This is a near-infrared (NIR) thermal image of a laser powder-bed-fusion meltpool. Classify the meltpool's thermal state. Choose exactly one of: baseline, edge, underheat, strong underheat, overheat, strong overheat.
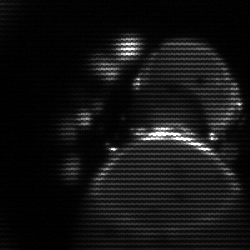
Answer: edge